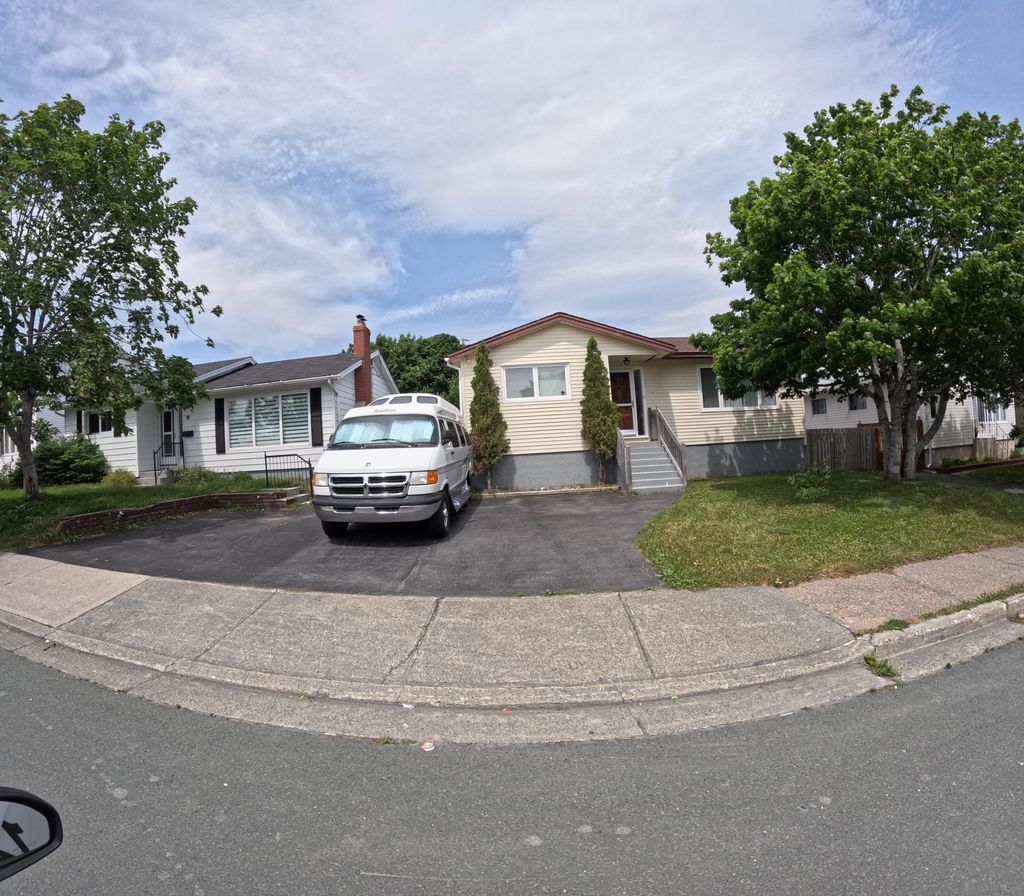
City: st_johns